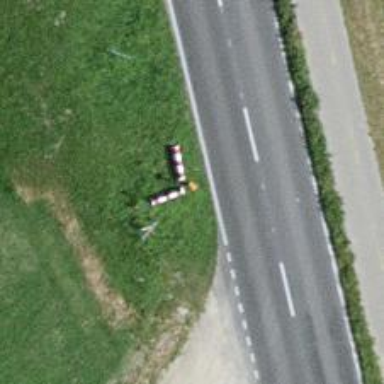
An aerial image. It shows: Pole supporting roof covering pipeline marker.